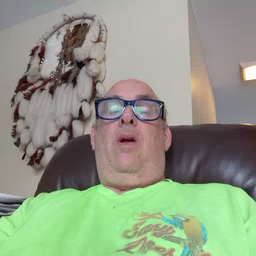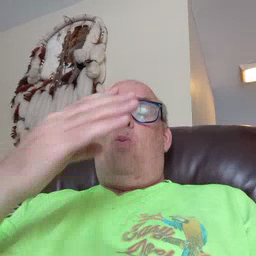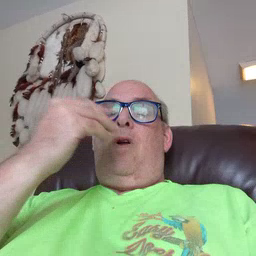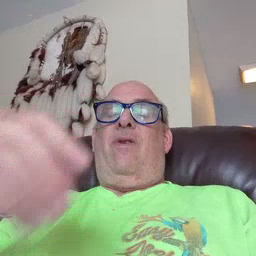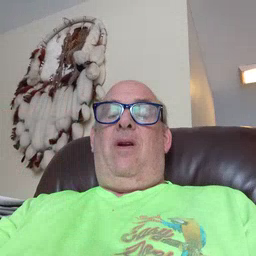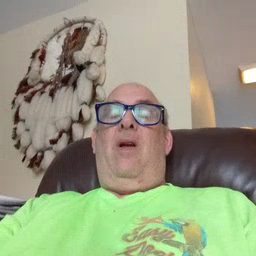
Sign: wolf